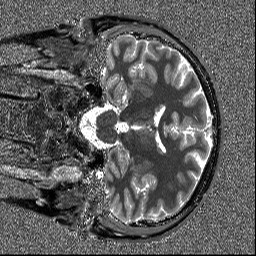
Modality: T1map
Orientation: coronal
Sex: male